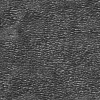
Atmospheric dust classification: not_dusty